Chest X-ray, PA view. Patient: 60 years old, sex M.
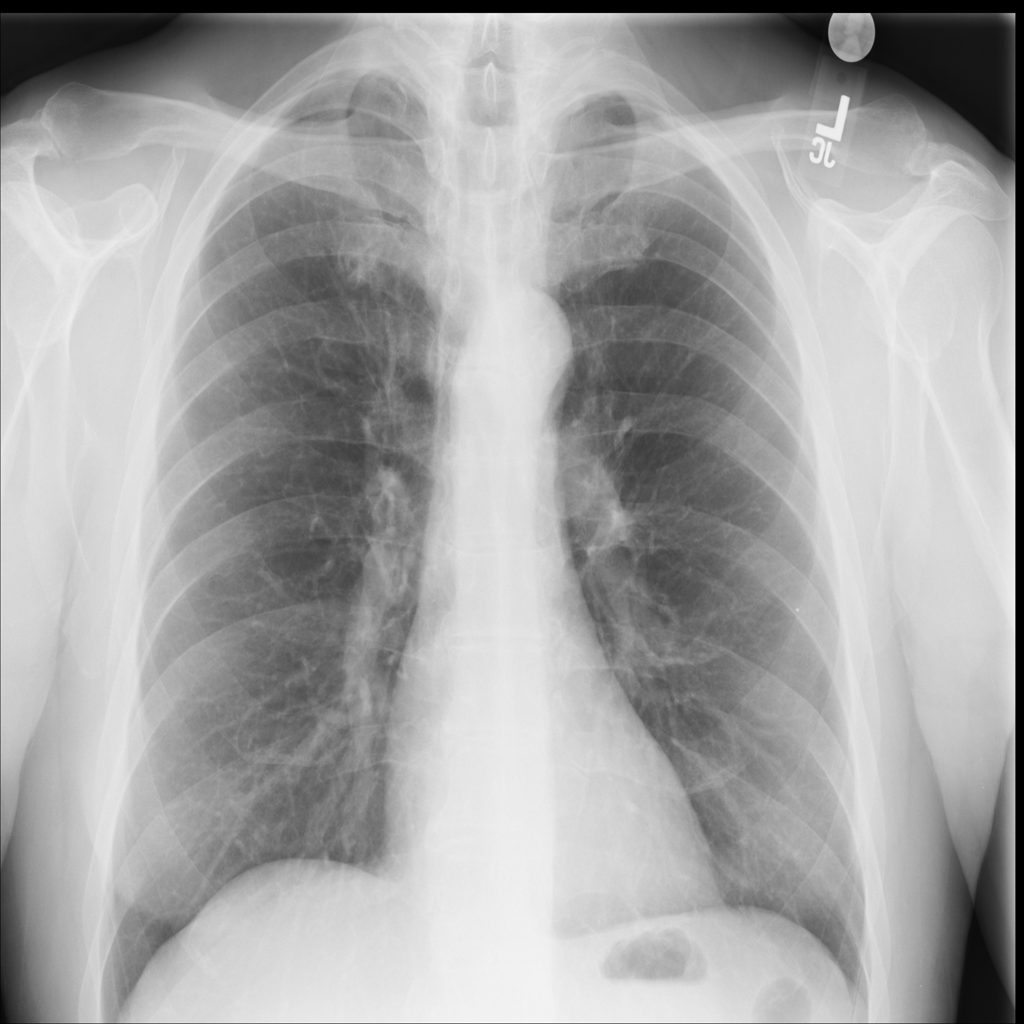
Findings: No Finding